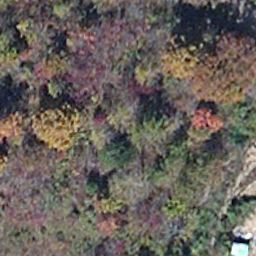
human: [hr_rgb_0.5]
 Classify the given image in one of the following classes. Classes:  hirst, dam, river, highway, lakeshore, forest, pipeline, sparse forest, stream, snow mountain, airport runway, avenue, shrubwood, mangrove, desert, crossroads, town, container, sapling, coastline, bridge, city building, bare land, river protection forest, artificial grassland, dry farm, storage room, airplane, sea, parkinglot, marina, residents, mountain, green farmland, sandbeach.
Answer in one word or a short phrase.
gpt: mangrove